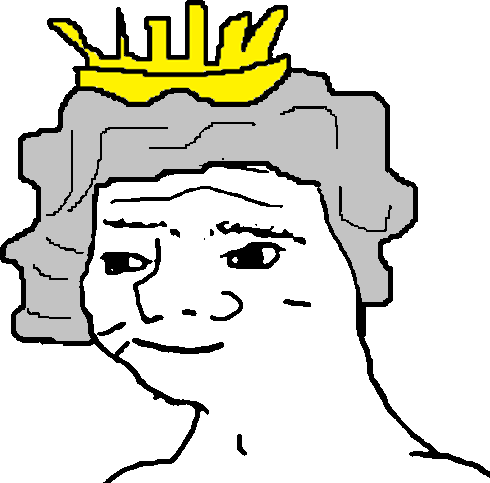
Label: 5_Boomer